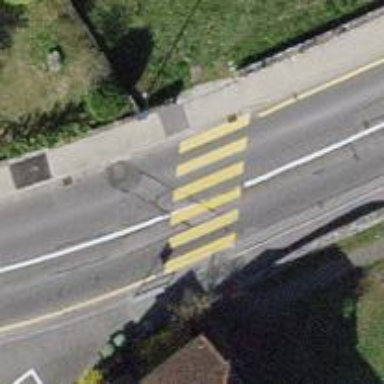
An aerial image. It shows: Marked crossing on the road.